Question: I have an EC2 server. I want to connect it with my Godaddy domain.
- - - - - -
<URL>

:
- -
I was googling for some answers and found a lot of ways to handle domains. Some of them were even very strange (like pointing to other IP addresses which doesn't answer my question), and some were very simple that work with static content with the S3.
Bottom line questins:
What is the normal best way to make an external domain (from Godaddy for this case) link with my EC2 server + MX working + getting the website loading with or without the 'www' ?
** It must be without creating a 'www' for - SEO reasons.
I hope my question is well explained.
If not please comment and I will edit and add information/PrtScns.
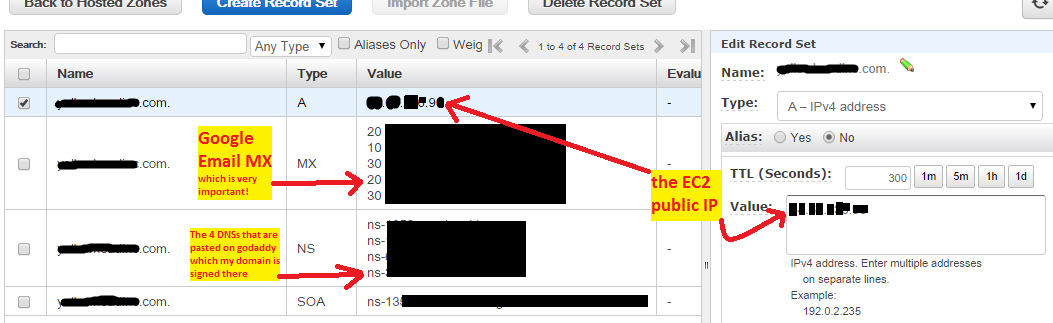
Answer: I don't think this has anything to do with DNS.
Your webserver is probably using Virtual Hosts and isn't configured to serve the site on www.example.com
If its Apache try:
'''
ServerName example.com
ServerAlias www.example.com
'''
(presuming of course that a DNS record exists for www.example.com)